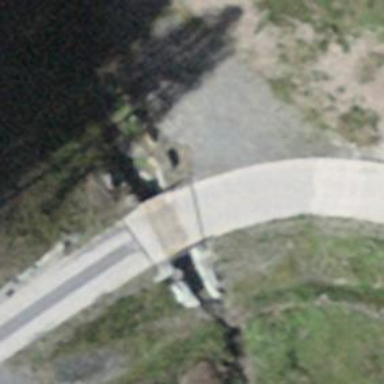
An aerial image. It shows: Track with concrete surface crossing bridge. The track has grade1 tracktype.